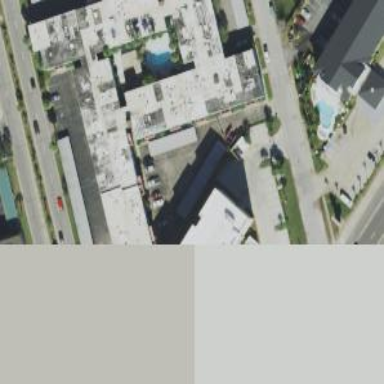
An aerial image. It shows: Hotel building.